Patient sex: M
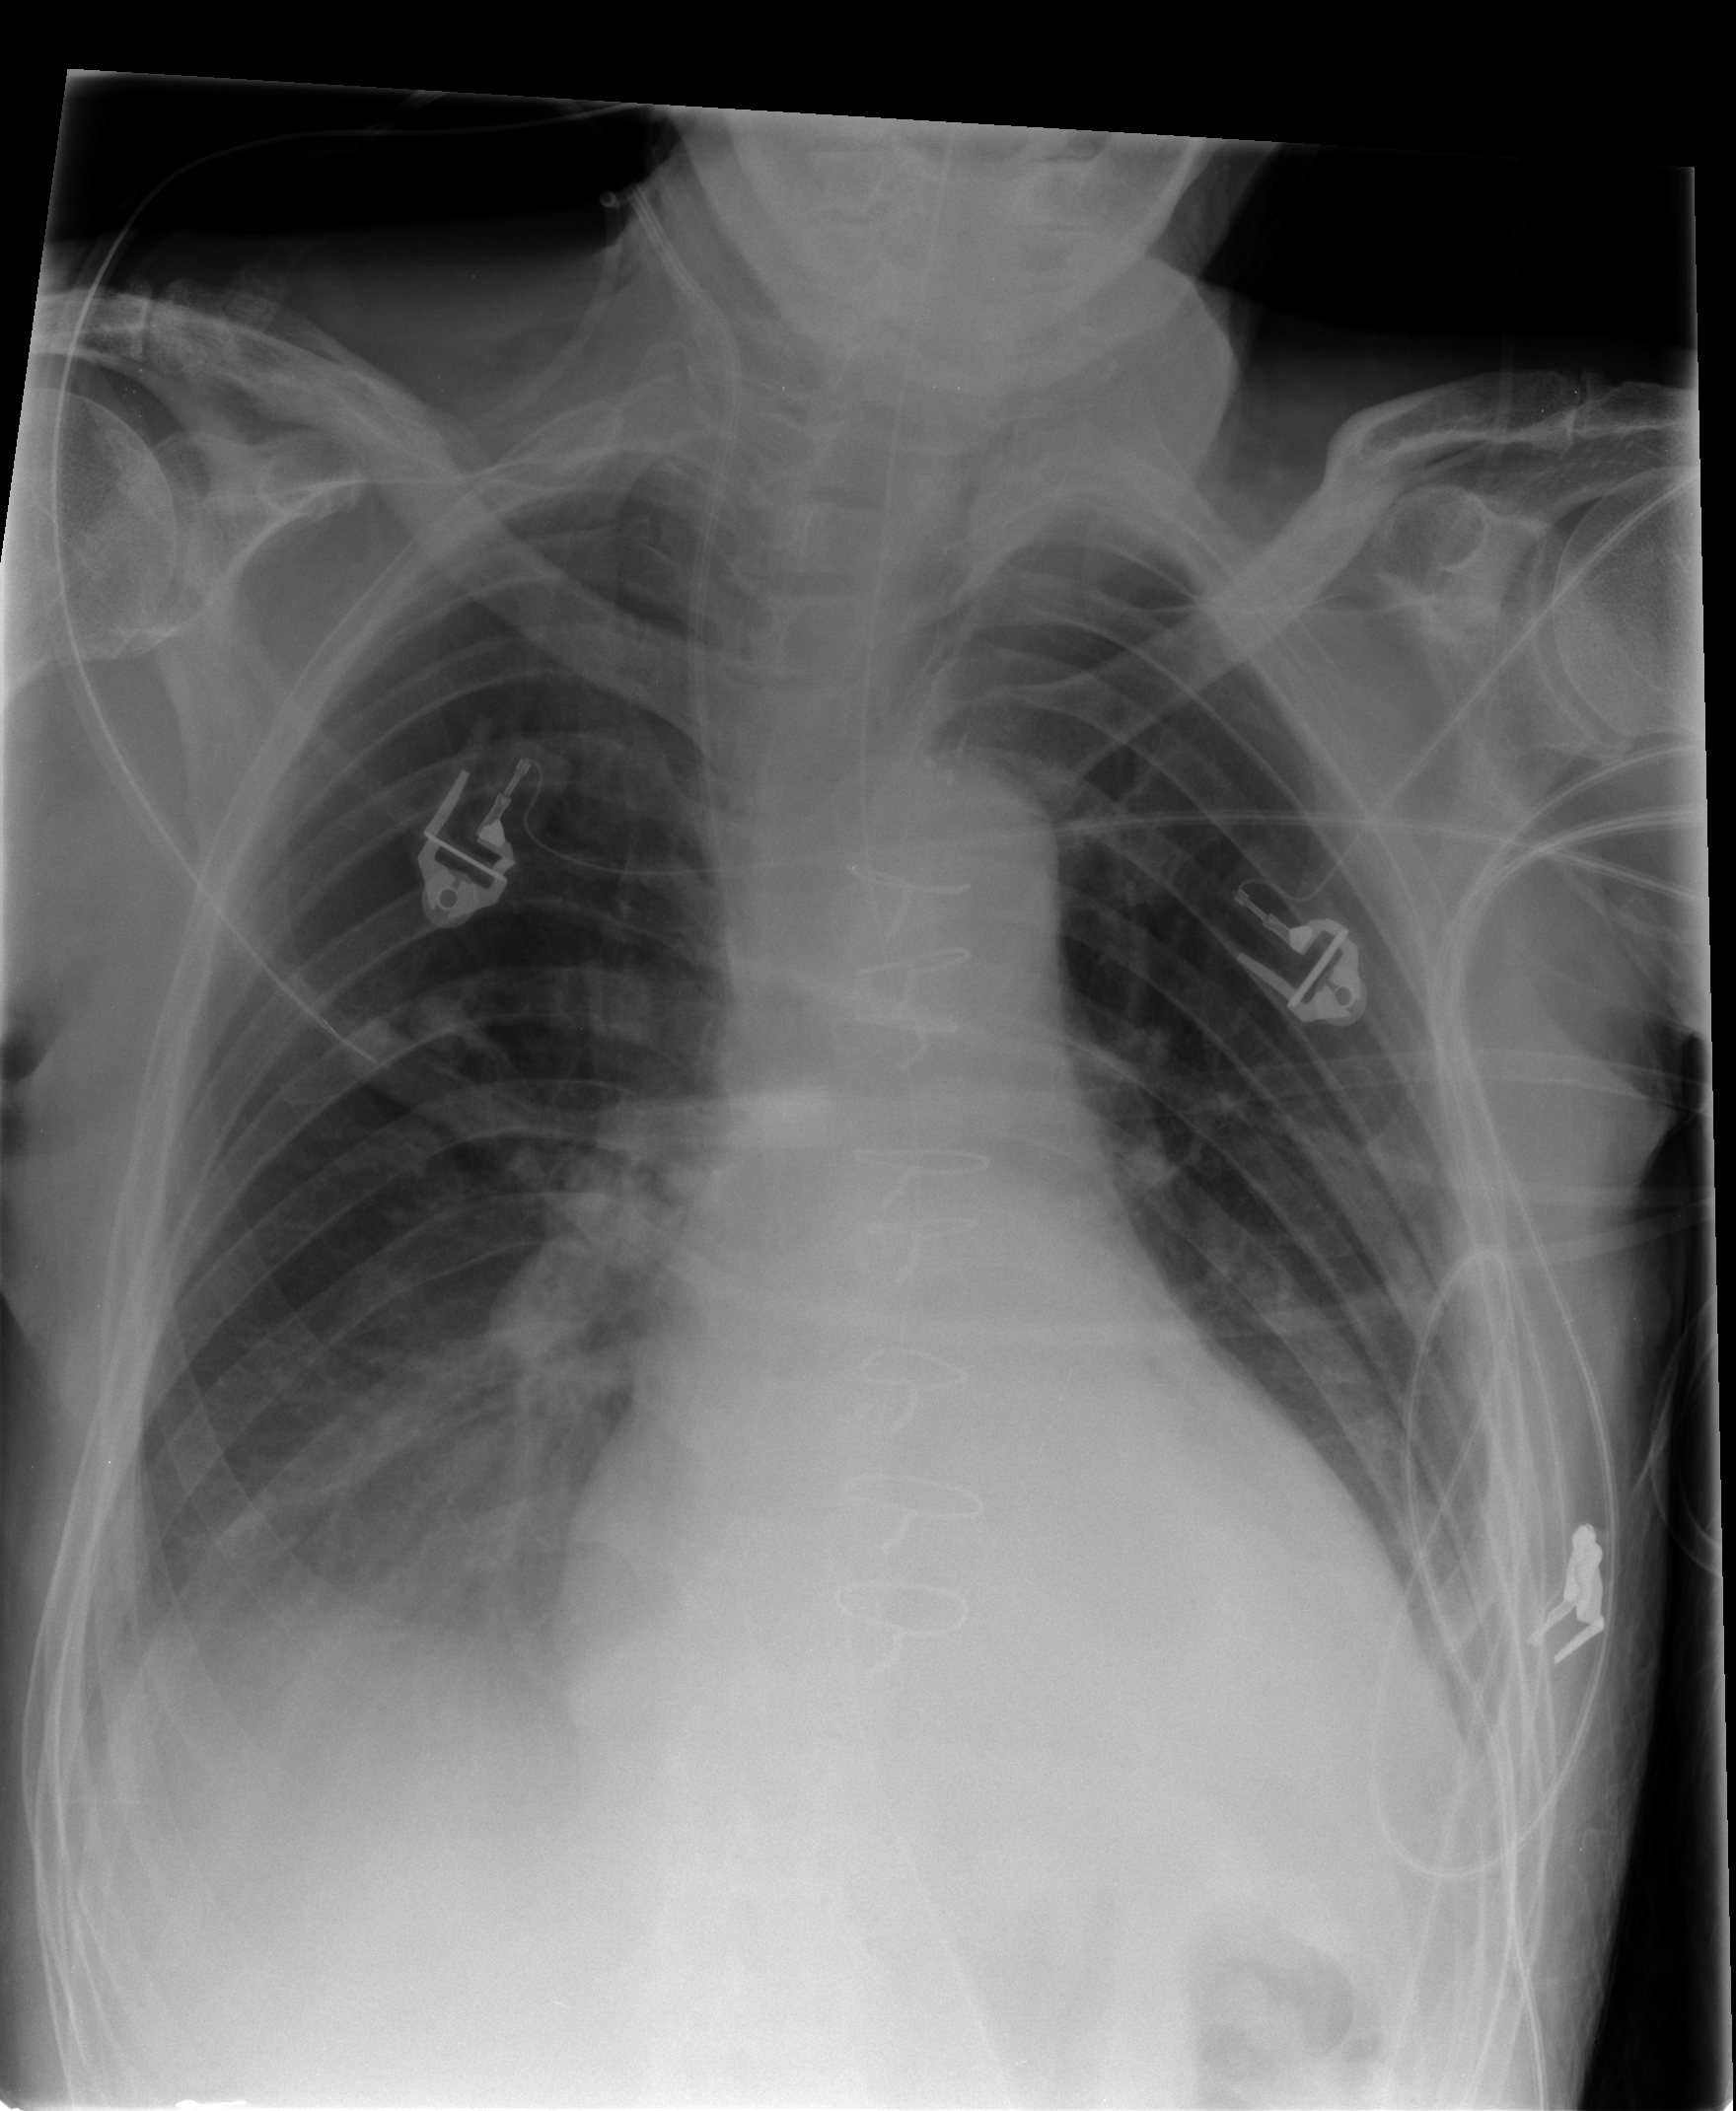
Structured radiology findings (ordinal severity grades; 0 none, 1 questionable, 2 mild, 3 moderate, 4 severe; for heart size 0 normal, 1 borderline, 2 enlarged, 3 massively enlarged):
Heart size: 2
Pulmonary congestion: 0
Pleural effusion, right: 2
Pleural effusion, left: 1
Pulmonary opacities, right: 0
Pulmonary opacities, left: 0
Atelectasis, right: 2
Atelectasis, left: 2